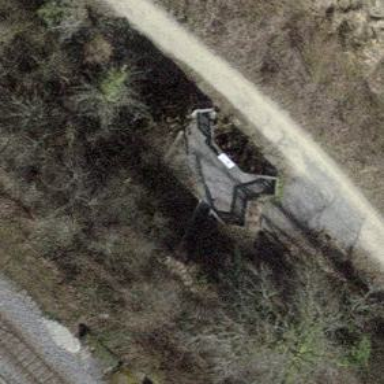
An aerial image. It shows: Military bunker.